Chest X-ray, PA view. Patient: 65 years old, sex M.
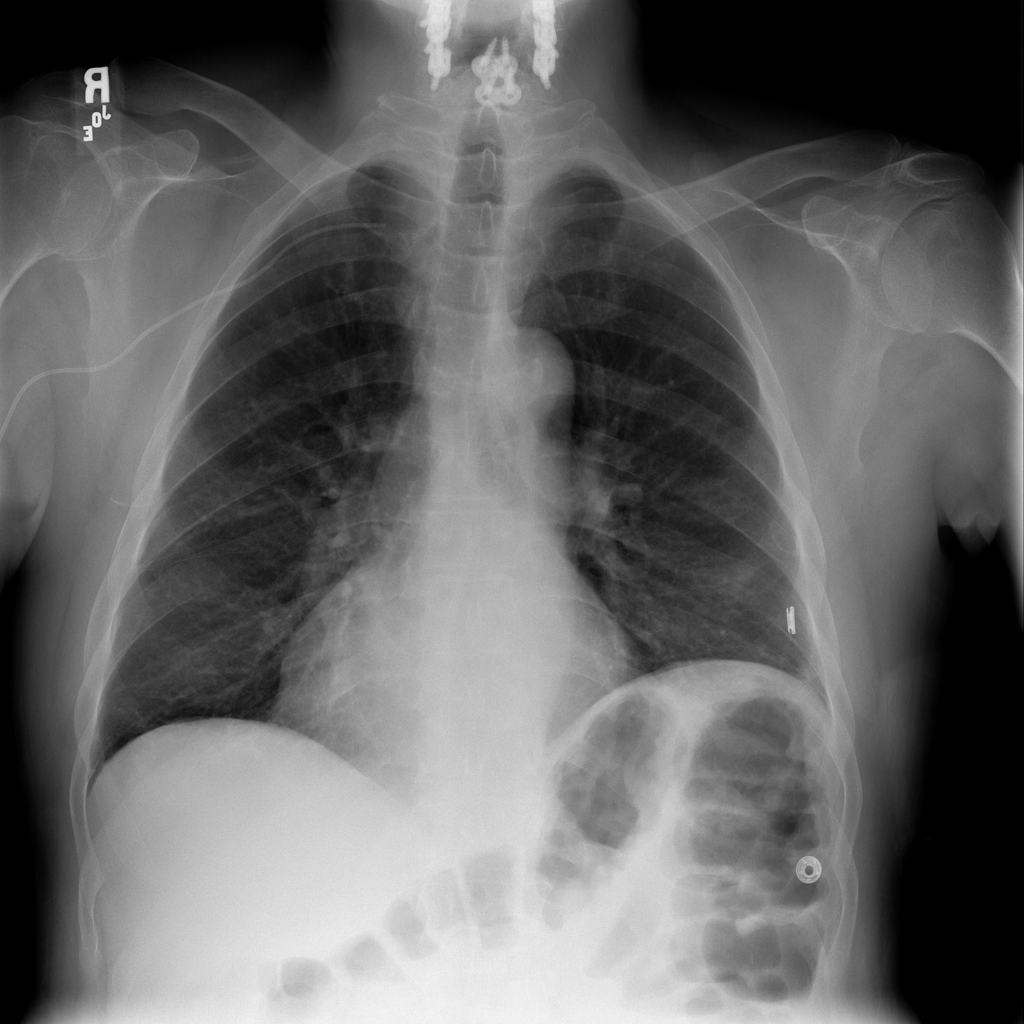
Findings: Atelectasis